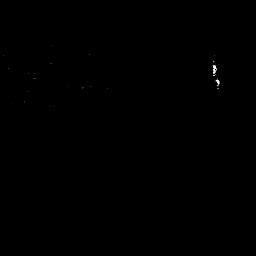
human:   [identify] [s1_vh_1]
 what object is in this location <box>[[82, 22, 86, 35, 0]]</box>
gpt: <ref>1 small ship at the top right</ref>